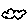
Label: cloud